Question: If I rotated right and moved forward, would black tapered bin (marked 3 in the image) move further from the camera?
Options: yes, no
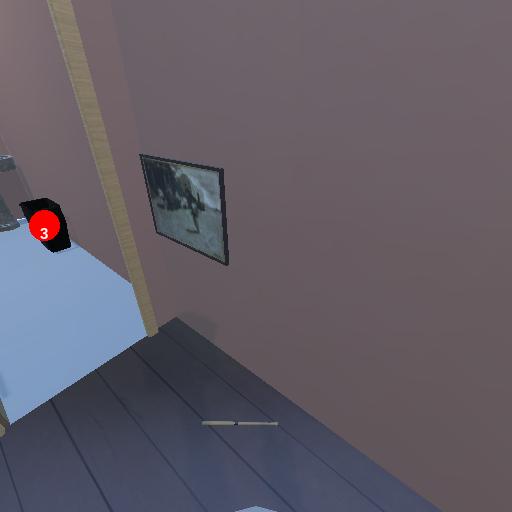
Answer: yes